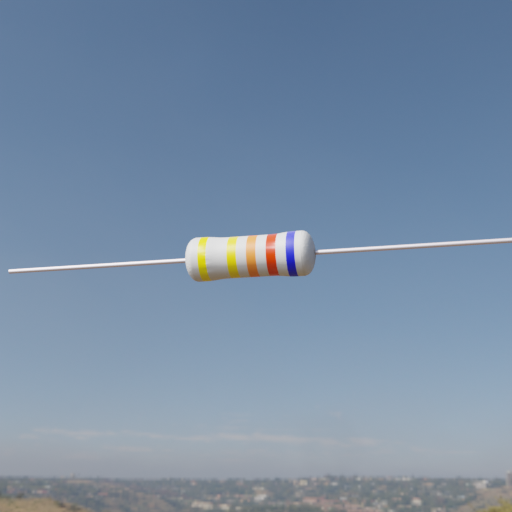
Resistor colour bands (in order): yellow, yellow, orange, red, blue